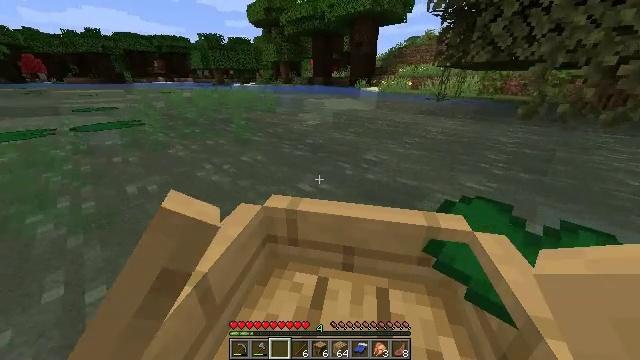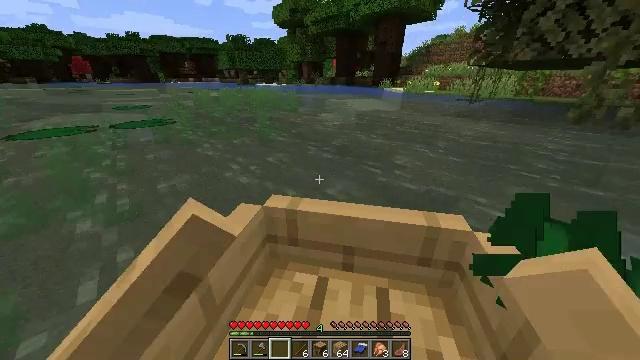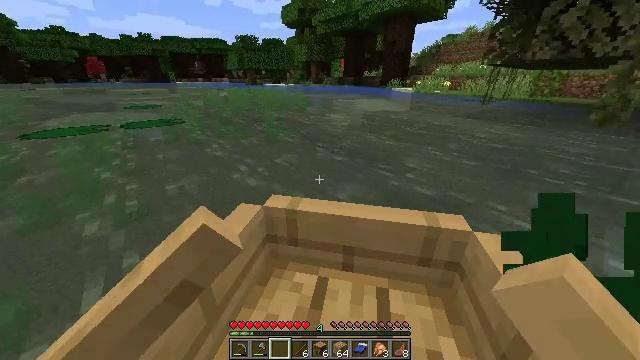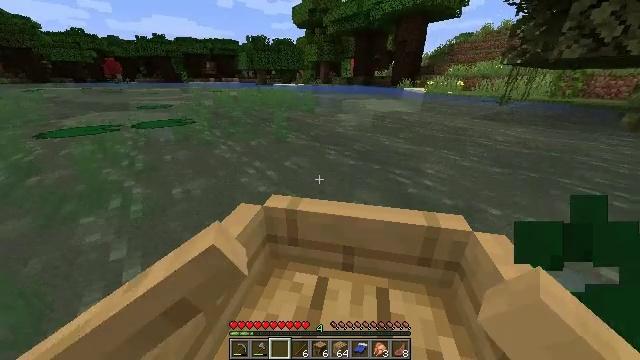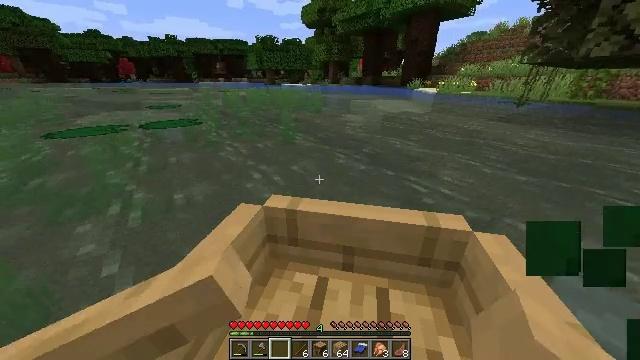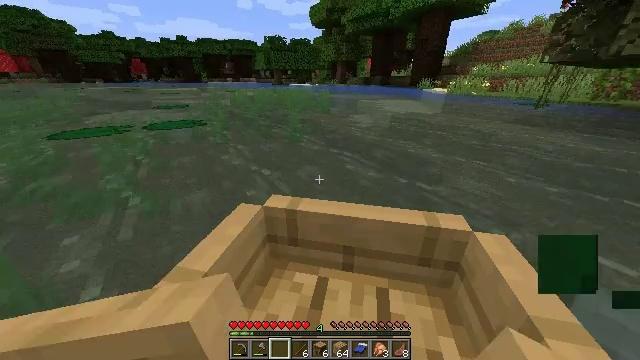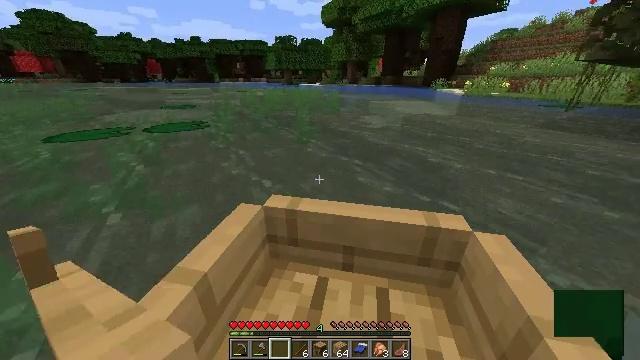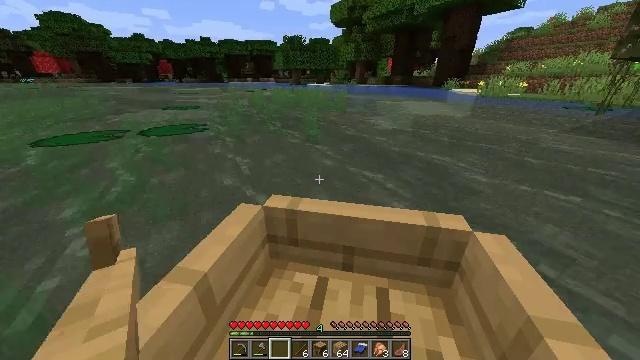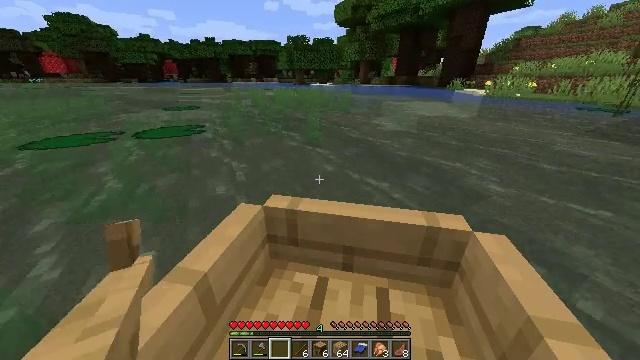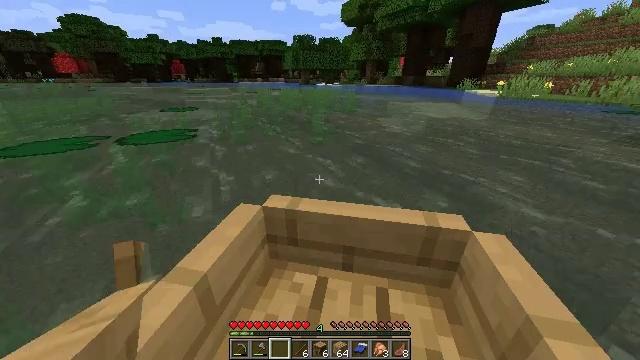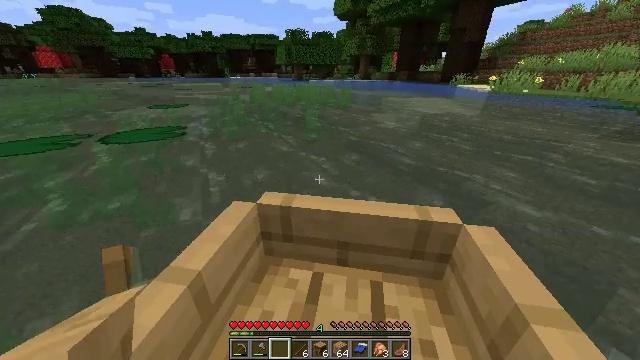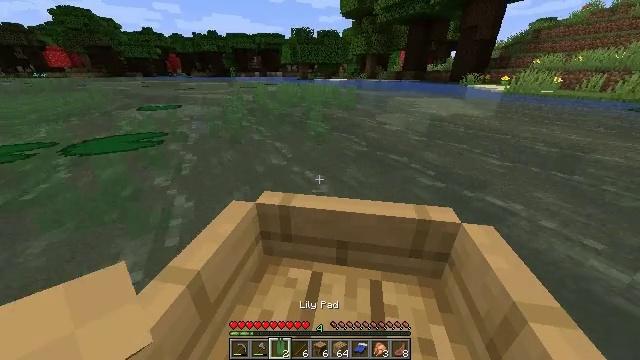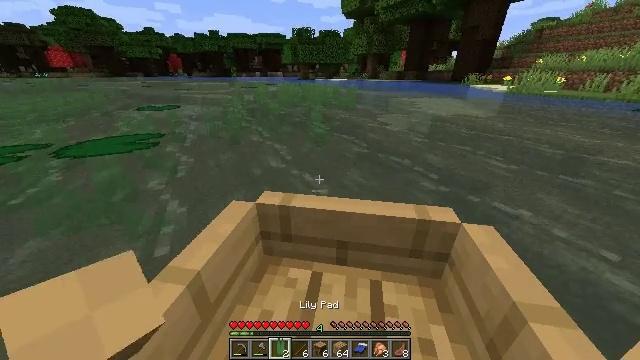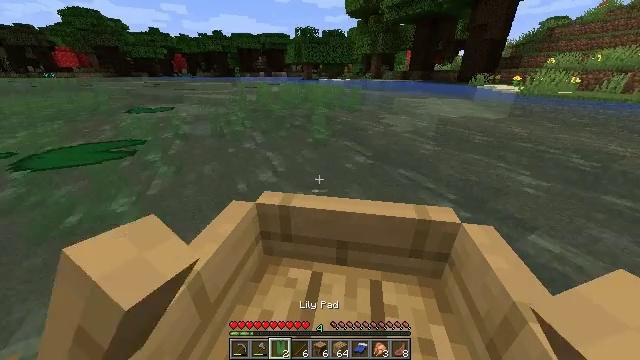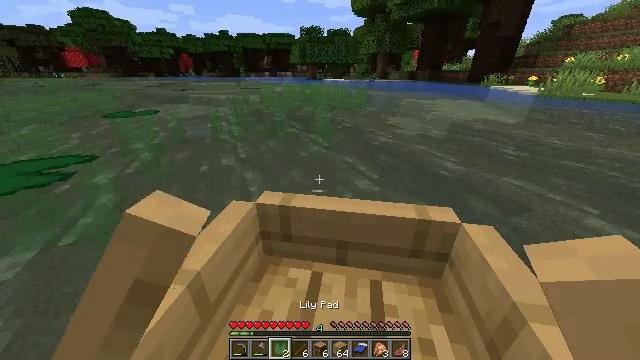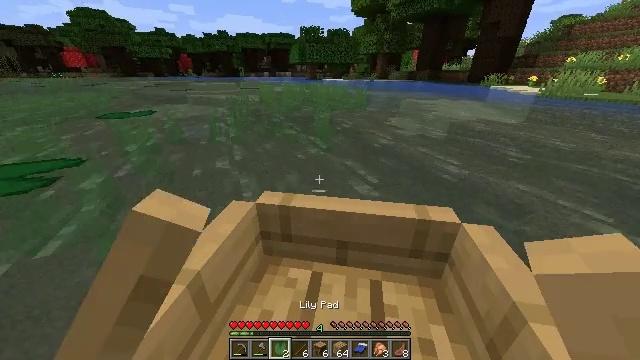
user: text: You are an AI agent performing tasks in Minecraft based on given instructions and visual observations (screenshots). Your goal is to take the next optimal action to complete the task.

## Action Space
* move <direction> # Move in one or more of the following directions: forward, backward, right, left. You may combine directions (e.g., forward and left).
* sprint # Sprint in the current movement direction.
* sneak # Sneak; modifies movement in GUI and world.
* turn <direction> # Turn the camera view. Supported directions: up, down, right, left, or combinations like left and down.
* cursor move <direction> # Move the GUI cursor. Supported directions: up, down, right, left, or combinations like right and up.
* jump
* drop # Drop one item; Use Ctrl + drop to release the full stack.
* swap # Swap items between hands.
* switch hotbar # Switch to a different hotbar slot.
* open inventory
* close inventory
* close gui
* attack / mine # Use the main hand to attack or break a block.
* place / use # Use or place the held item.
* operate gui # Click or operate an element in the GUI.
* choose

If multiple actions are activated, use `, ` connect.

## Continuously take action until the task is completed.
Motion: motion action
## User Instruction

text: Remove a lily pad from the inventory.
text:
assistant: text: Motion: move forward, sprint
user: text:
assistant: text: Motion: move forward, sprint
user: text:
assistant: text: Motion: move forward, sprint
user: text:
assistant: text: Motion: move forward, sprint
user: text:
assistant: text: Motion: move forward, sprint
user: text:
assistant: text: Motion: move forward, sprint
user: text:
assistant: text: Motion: move forward, sprint
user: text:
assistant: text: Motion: move forward, sprint
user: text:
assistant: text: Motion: move forward, sprint
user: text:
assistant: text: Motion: move forward, sprint, turn right and down
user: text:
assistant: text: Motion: move forward, sprint
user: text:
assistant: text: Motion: move forward, sprint
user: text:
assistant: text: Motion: move forward, sprint
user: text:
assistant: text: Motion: move forward and move right, sprint
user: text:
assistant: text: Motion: move forward and move right, sprint
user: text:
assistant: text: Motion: move forward and move right, sprint
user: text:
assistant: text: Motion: move forward, sprint
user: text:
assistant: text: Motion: move forward, sprint
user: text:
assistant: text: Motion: move forward, sprint
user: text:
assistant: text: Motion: move forward, sprint
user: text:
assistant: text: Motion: move forward, sprint, drop
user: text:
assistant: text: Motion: move forward, sprint, drop
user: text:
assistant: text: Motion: move forward, sprint, drop
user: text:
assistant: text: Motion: move forward, sprint
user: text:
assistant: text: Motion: move forward, sprint
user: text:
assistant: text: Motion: sprint